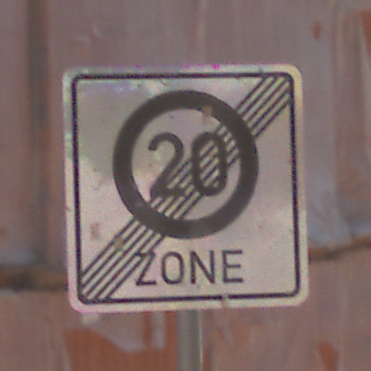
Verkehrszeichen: EndeZone20
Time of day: MorningAfternoon
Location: Outdoor (Nature)
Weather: Clear
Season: Summer
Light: Natural